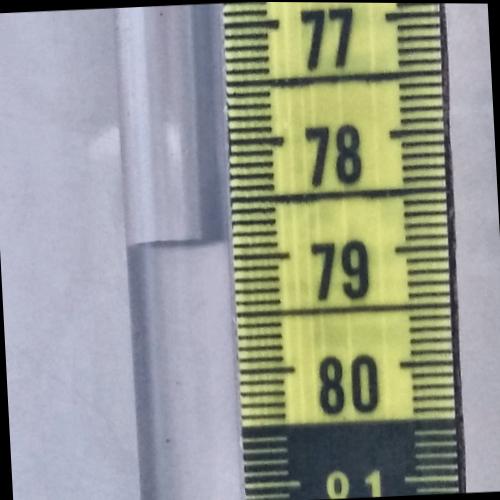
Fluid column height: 78.9 cm